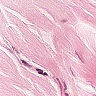
Metastatic tissue present: no